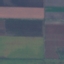
Land use / land cover class: AnnualCrop